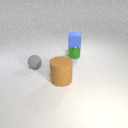
small green metal cylinder below small blue rubber cube